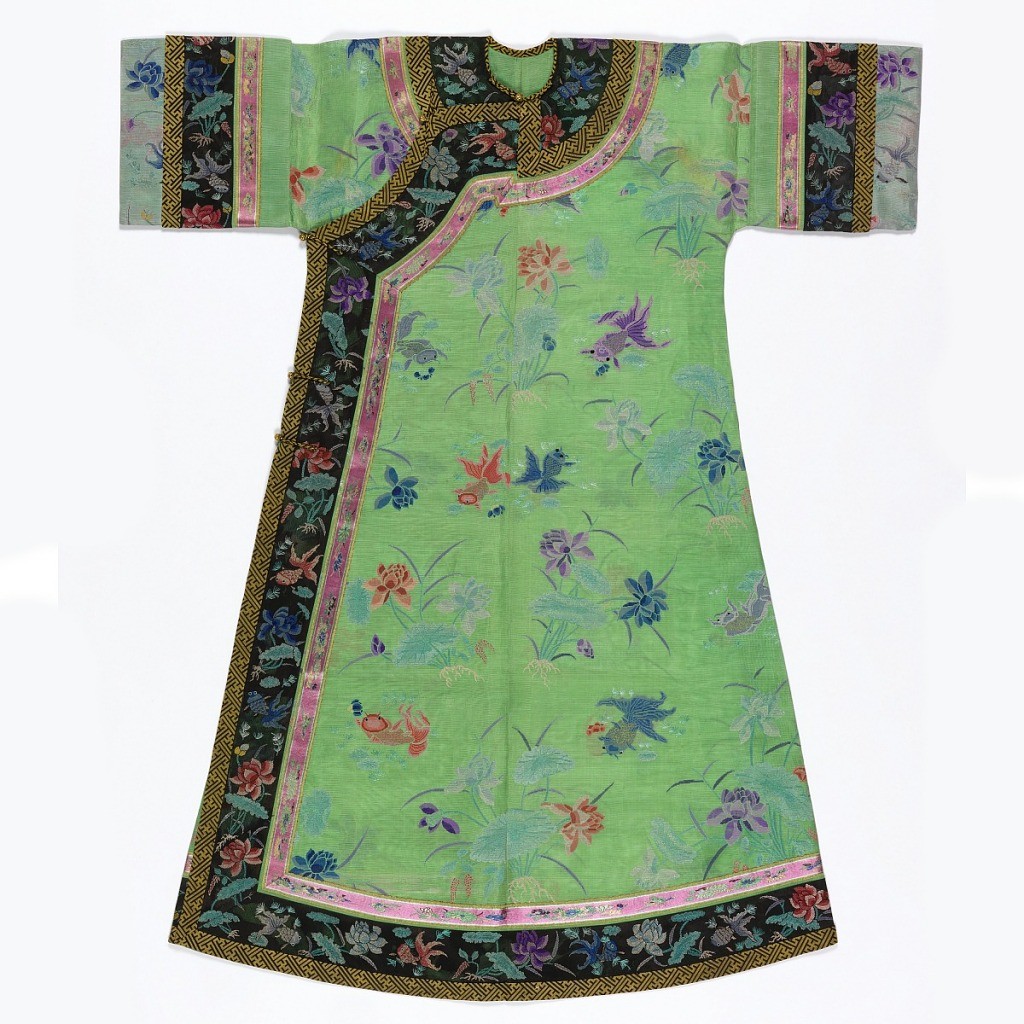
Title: Robe
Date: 1875–1899
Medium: silk Technique: embroidered on gauze weave
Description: A woman's robe in green gauze with polychrome embroidery of fish and lotus motifs.